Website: bh-photo
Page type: store-pickup
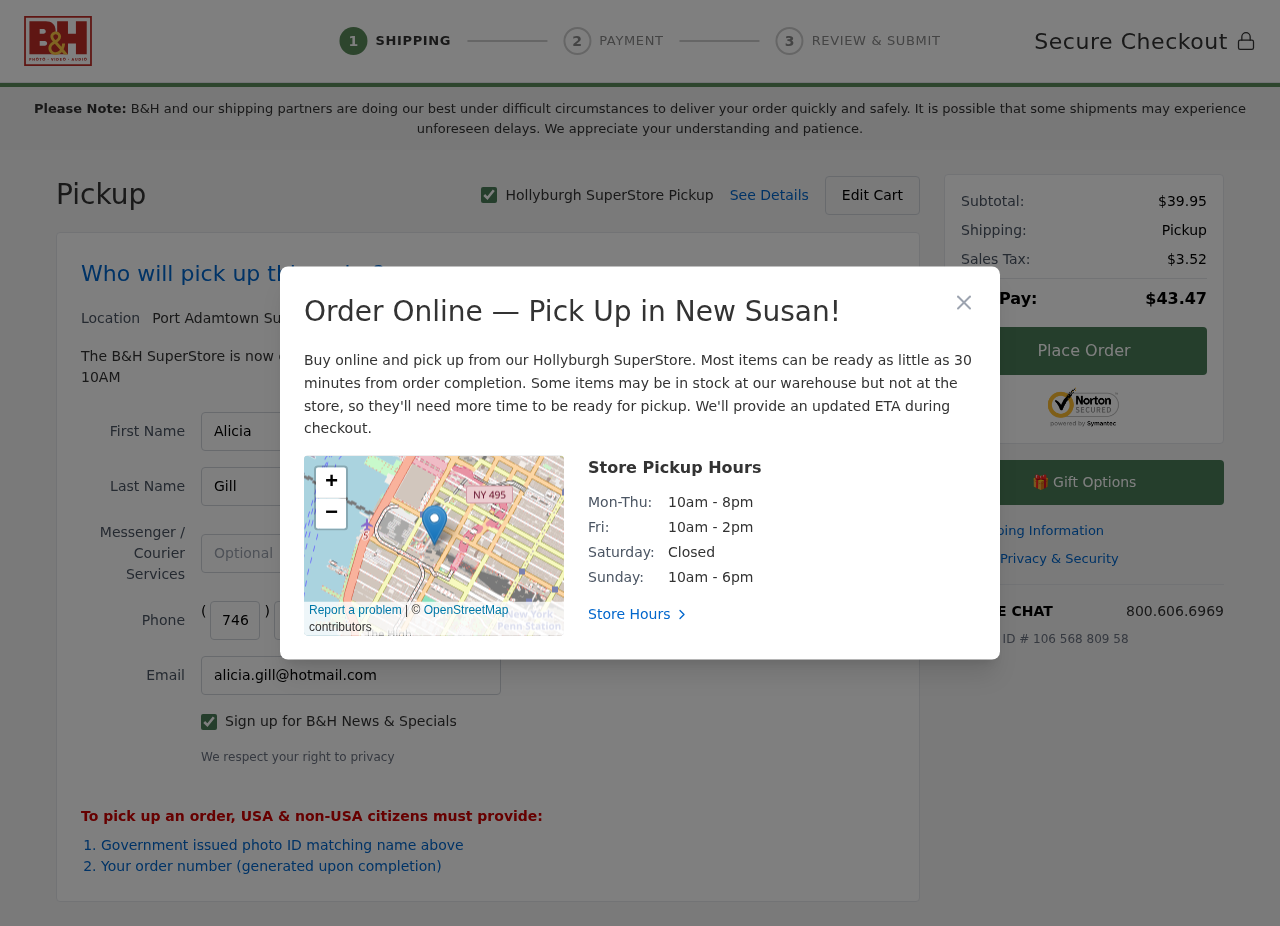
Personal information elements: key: PII_CITY
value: Hollyburgh
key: PII_CITY2
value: Port Adamtown
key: PII_CITY3
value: New Susan
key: PII_EMAIL
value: alicia.gill@hotmail.com
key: PII_FIRSTNAME
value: Alicia
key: PII_LASTNAME
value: Gill
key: PII_PHONE_AREA
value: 746
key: PII_PHONE_PREFIX
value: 975
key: PII_PHONE_SUFFIX
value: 1389
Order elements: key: ORDER_SUBTOTAL
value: $39.95
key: ORDER_TAX
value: $3.52
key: ORDER_TOTAL
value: $43.47
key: ORDER_ID
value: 106 568 809 58